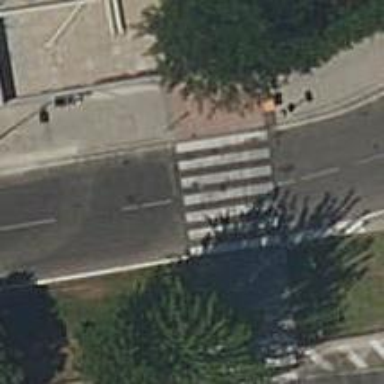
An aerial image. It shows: Sidewalk along the footway.